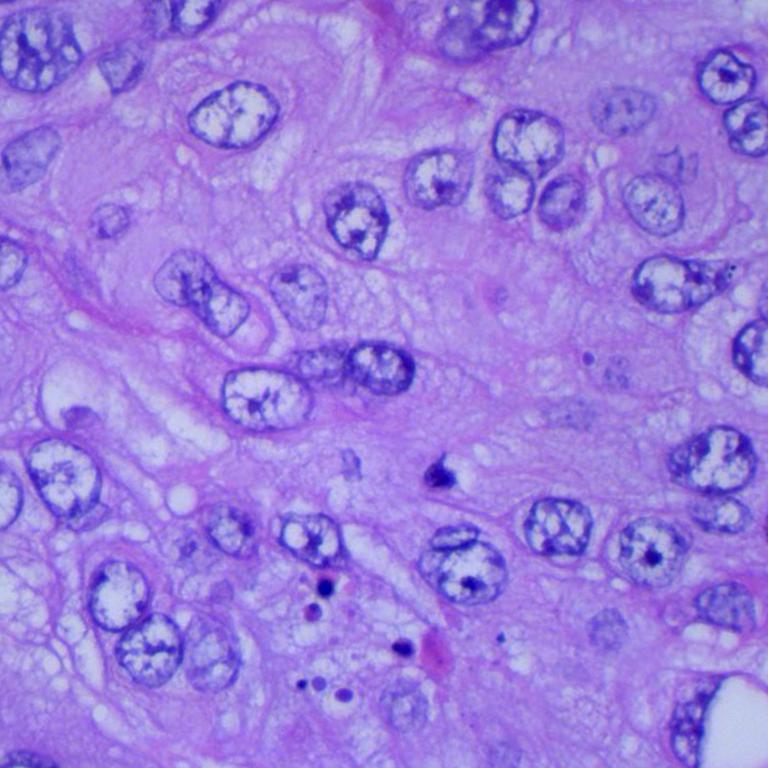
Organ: lung
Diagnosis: squamous carcinomas